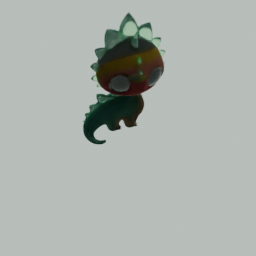
Label: animals